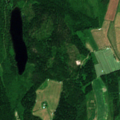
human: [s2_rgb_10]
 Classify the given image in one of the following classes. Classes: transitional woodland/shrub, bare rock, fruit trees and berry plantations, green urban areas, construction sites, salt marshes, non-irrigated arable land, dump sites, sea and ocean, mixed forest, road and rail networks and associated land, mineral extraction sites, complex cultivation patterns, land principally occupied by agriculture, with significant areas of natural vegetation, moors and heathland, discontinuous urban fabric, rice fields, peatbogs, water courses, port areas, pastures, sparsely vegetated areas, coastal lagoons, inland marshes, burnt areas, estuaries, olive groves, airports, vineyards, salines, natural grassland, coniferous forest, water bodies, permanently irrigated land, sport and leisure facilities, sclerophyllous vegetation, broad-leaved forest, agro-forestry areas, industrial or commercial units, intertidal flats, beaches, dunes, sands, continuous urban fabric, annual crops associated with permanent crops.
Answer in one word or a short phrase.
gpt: non-irrigated arable land, coniferous forest, mixed forest, transitional woodland/shrub